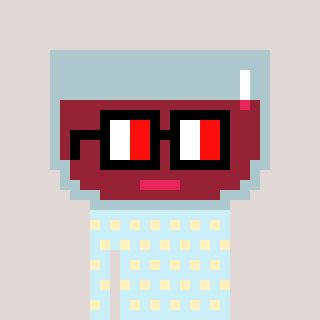
a pixel art character with square glasses with black frames and red eyes, a wine-shaped head and a cold-colored body on a warm background